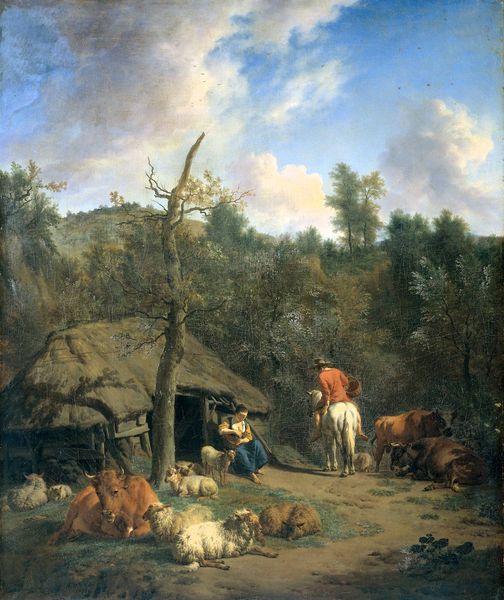
Titel: Die Hütte
Künstler: Adriaen van de Velde
Standort: Amsterdam
Institution: Rijksmuseum
Schlagwörter: baum, berg, blau, gemälde, himmel, laub, mann, schatten, weiß, wolken, bäume, grün, landschaft, menschen, ocker, sitzen, äste, braun, frau, grau, hintergrund, hut, hüte, licht, orange, rücken, schwarz, dach, gras, haus, hund, rot, tiere, weg, wiese, jacke, mensch, öl, ast, baumstamm, erde, gräser, hügel, kühe, natur, stamm, vieh, weide, hütte, pfad, sonne, boden, mantel, kind, mutter, paar, pflanzen, wald, bauern, genre, pferd, pferde, reiter, stilleben, reiten, sommer, ruhe, liegen, gebirge, herde, kahl, kuh, alm, idylle, platz, figuren, romantik, draussen, wolle, sitzt, korb, stimmung, bauer, eingang, rinder, schaf, reeddach, strohdach, bayern, frieden, schimmel, besuch, himme, landschaftsbild, holzhütte, weggehen, bauernhaus, stall, atmosphäre, kate, schafe, ochsen, stiere, hirte, hirten, hirtin, schäferin, baumstumpf, verfallen, wolkenhimmel, kamel, pastoral, stillend, #paar, säugnd, erock, landidyll